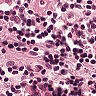
Metastatic tissue present: no